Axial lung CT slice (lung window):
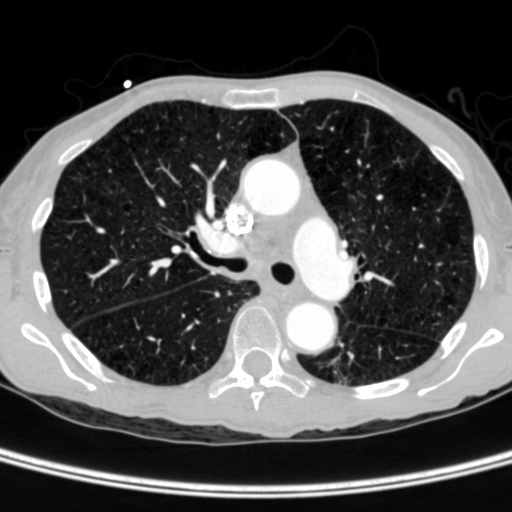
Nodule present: no